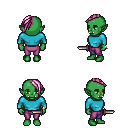
a pixel art fantasy rpg character, female body template, orc, green skin, teal long-sleeve shirt, magenta pants, pink long mohawk hairstyle, bracelets, dagger, four views (front, back, left, right), 2x2 character sprite sheet, small pixel art, hard edges, no anti-aliasing